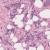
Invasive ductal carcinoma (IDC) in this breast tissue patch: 1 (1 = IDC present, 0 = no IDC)